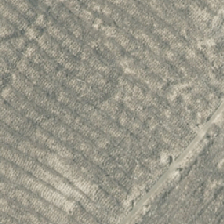
Land cover: harvested_forest